Interaction volume radius: 5 \u00c5
Interaction volume height: 15 \u00c5
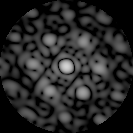
Disorder parameter: 0.5144